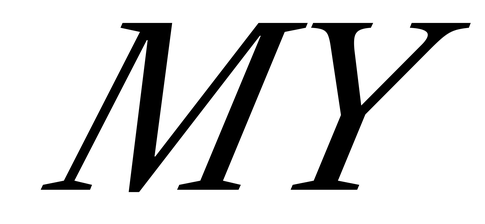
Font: LibreCaslonText-Italic_Italic